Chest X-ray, AP view. Patient: 66 years old, sex M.
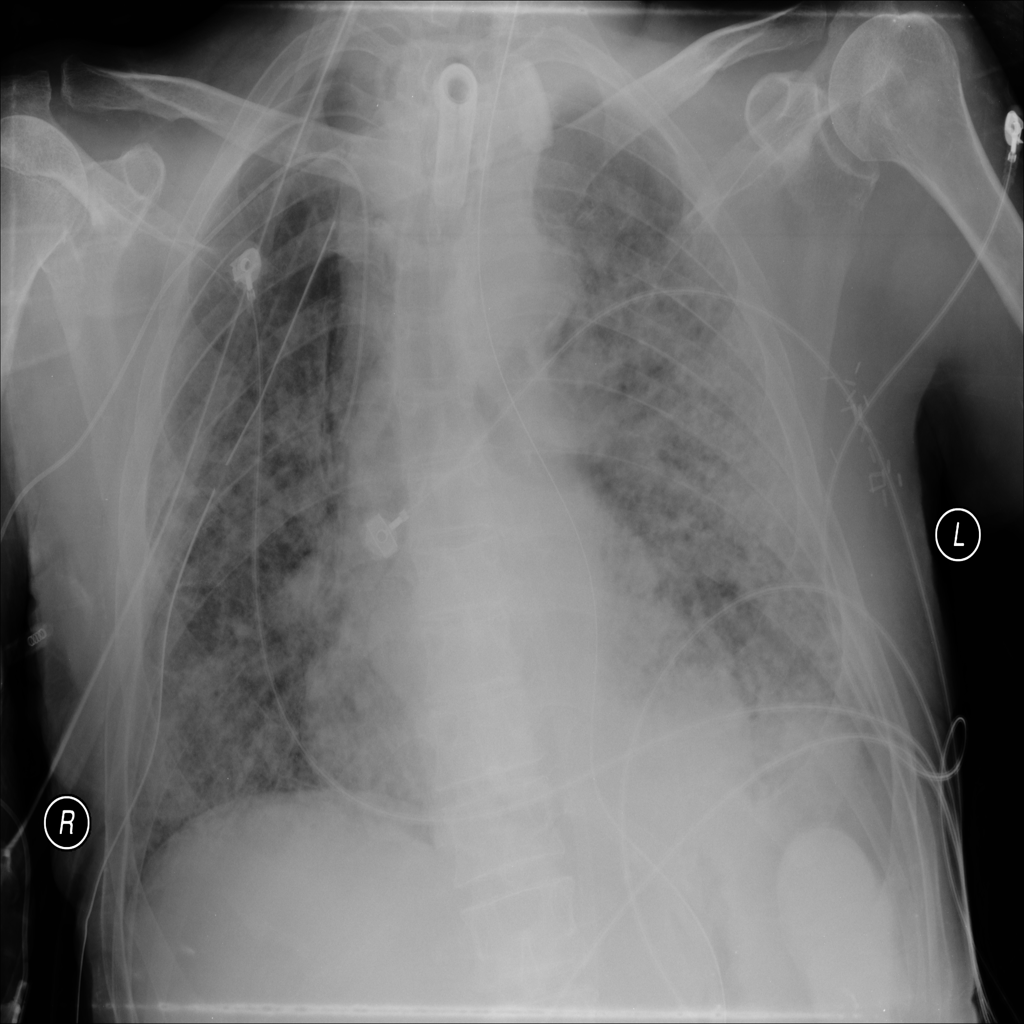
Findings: Pneumothorax